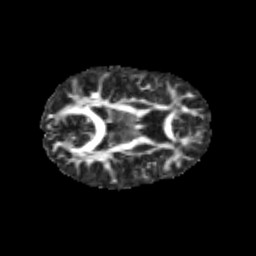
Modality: FA
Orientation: axial
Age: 12
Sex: female
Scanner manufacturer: siemens
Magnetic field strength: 3 T
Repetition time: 3.8 s
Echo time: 0.07 s